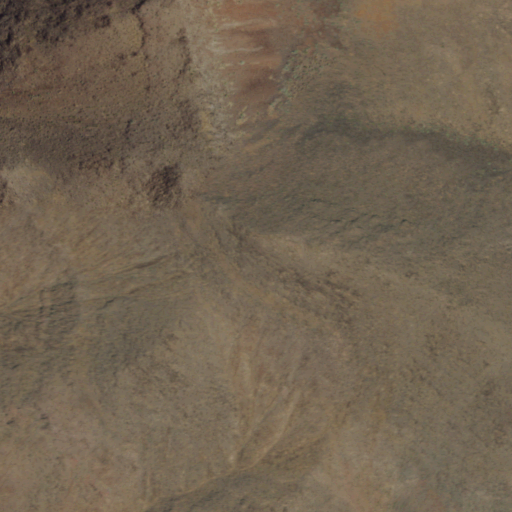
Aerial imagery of ridge(s) in Nevada named Terrace Point containing only shrub